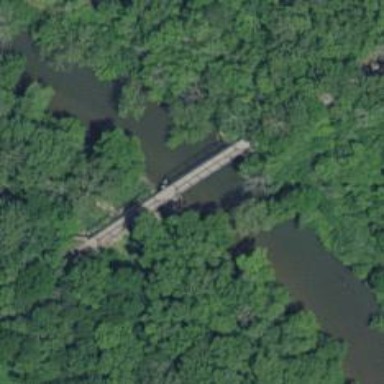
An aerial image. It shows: Unclassified road on bridge.